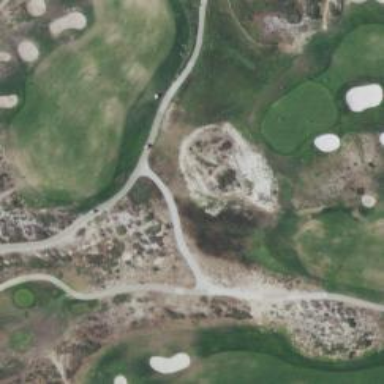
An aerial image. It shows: Pathway for golfing.